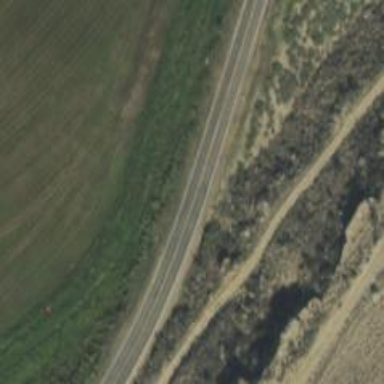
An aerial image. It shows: Primary highway with asphalt surface and grade1 track type.